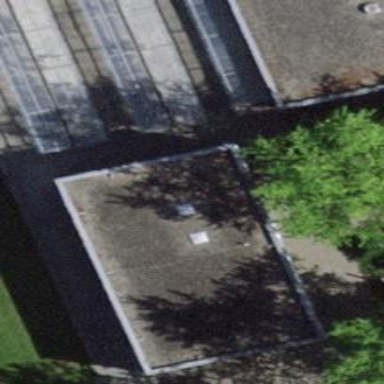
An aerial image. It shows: School building.